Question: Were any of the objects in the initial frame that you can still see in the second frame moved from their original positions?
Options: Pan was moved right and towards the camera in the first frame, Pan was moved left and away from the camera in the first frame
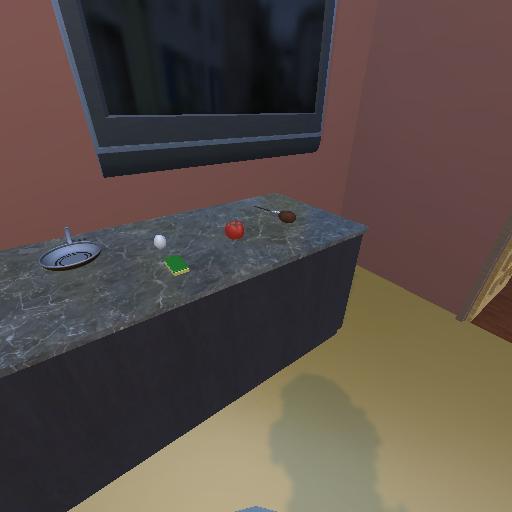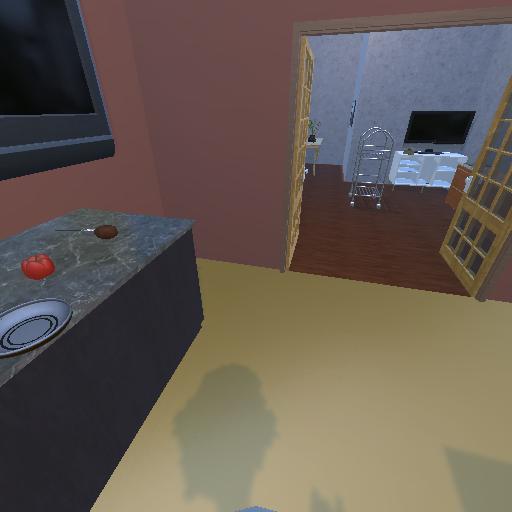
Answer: Pan was moved right and towards the camera in the first frame